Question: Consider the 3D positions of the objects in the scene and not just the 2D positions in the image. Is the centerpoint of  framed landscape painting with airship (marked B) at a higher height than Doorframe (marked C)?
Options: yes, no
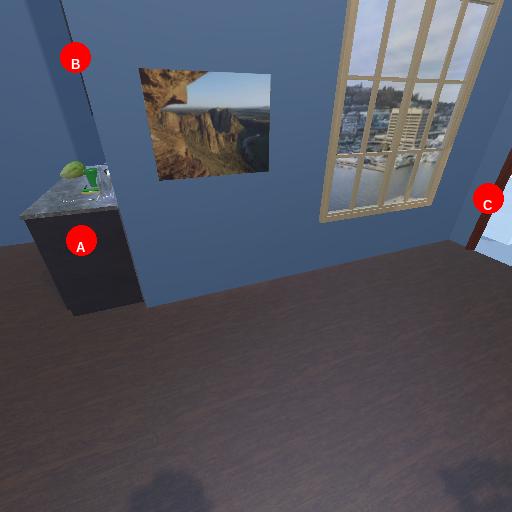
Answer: yes